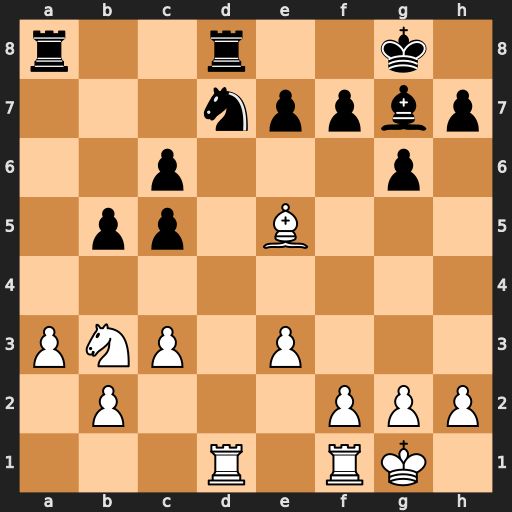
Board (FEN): r2r2k1/3nppbp/2p3p1/1pp1B3/8/PNP1P3/1P3PPP/3R1RK1
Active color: w
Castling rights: -
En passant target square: -
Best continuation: Bc7 Rdc8 Rxd7